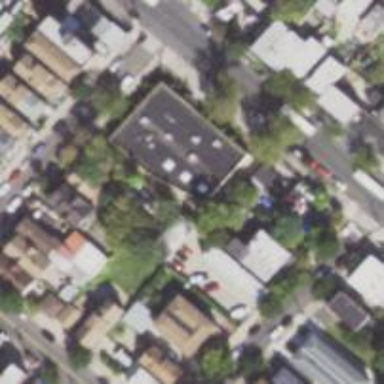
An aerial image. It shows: Healthcare clinic.